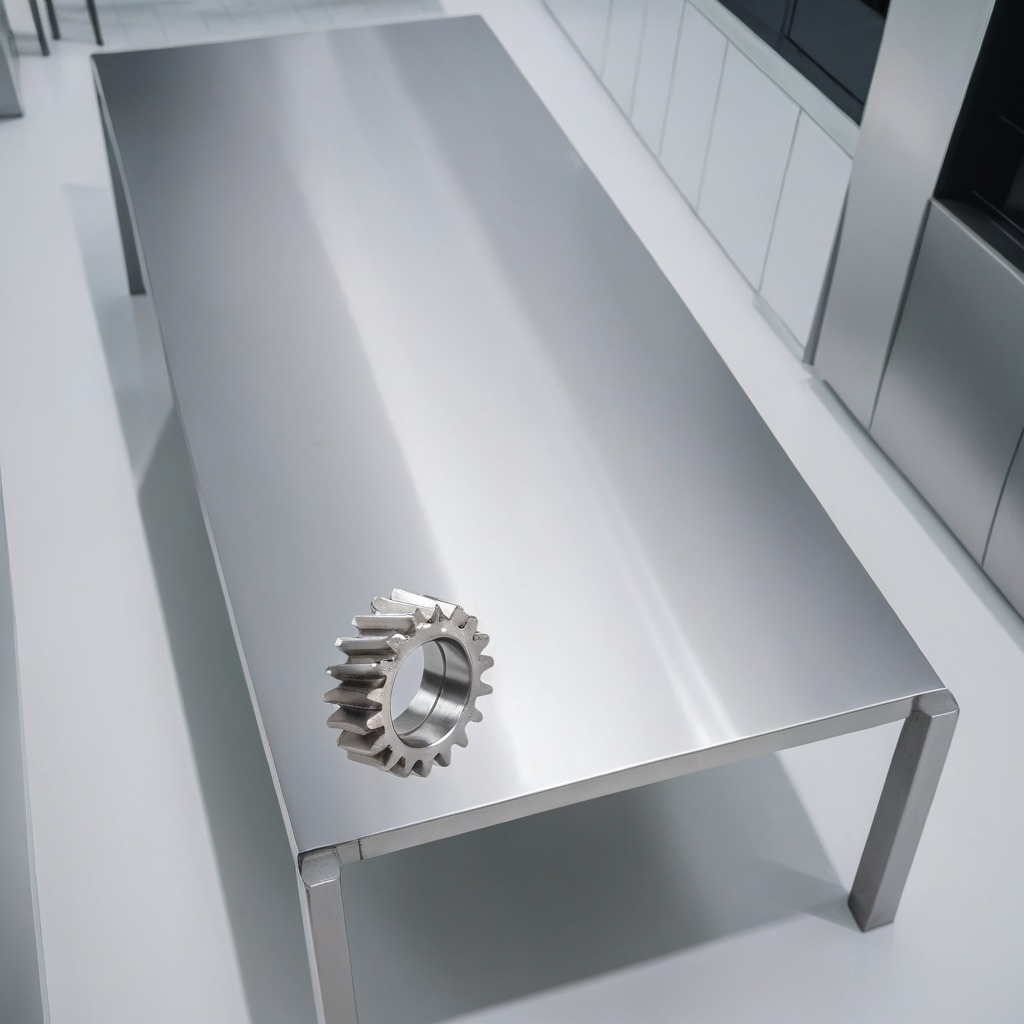
A steel gear with teeth is lying on a stainless steel table in a high-end prototyping lab.